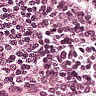
Metastatic tissue present: no